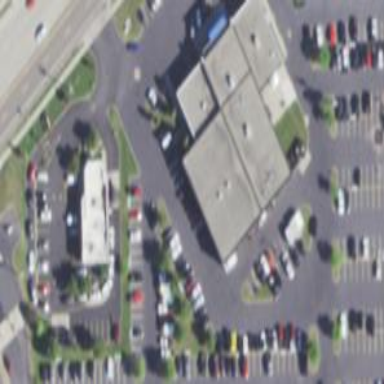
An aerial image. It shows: Building that houses car shop.